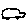
Label: car